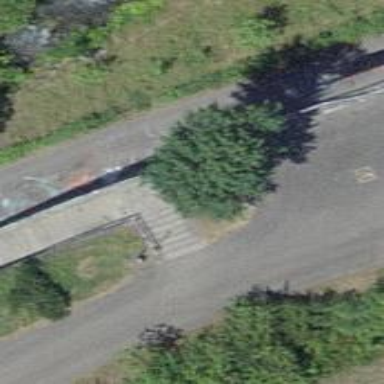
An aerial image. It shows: Road with steps.